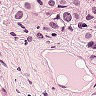
Metastatic tissue present: yes